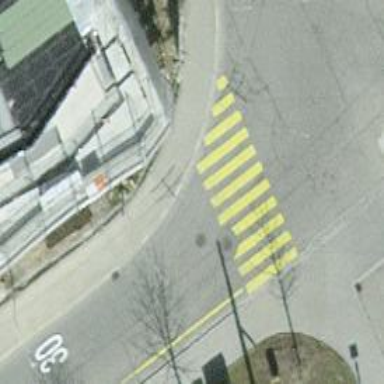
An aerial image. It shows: Marked crossing with visible markings.